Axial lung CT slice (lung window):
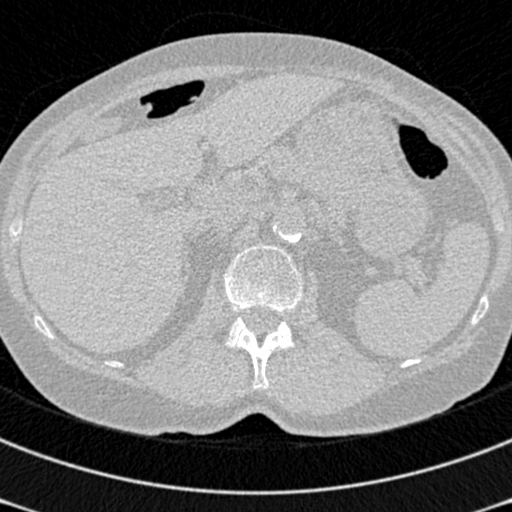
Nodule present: no